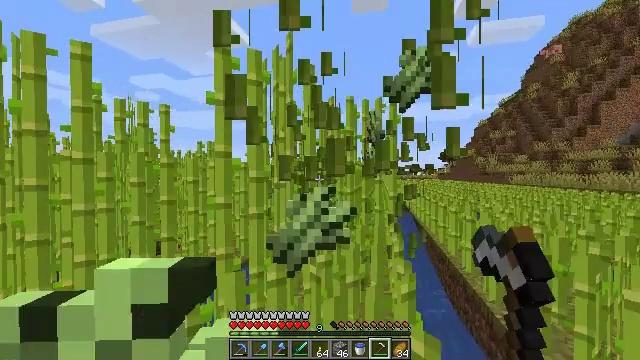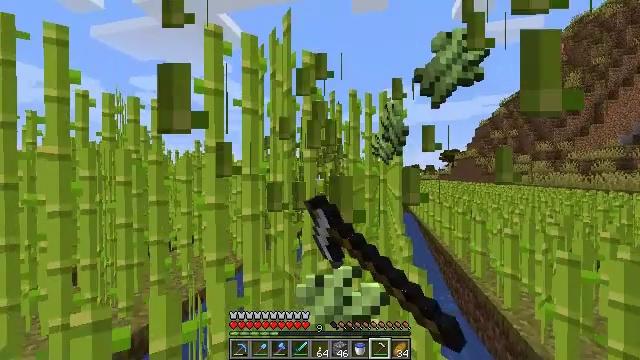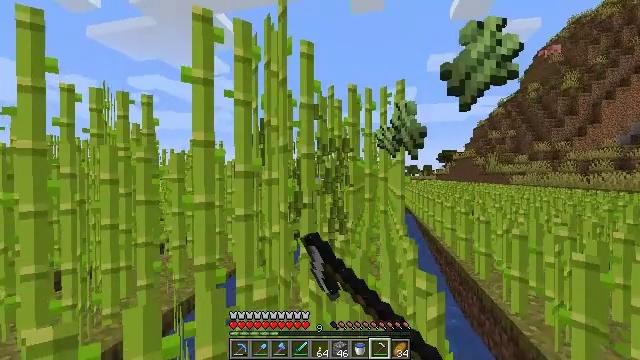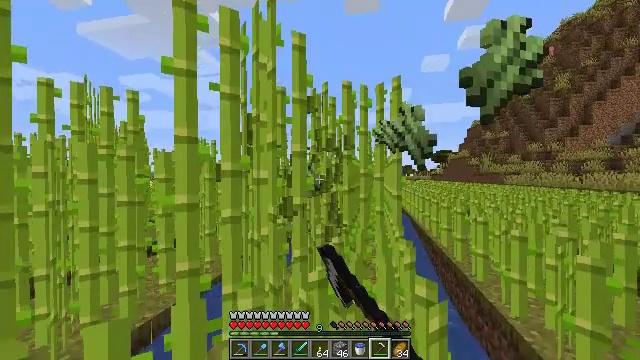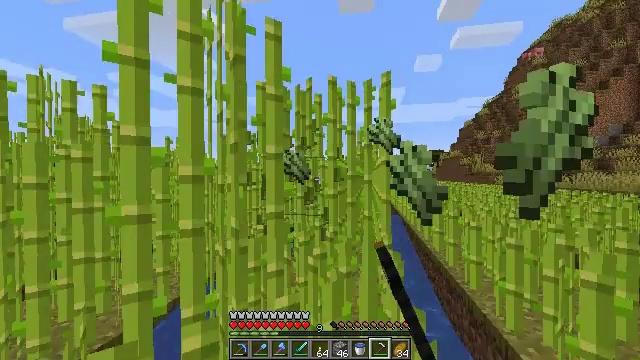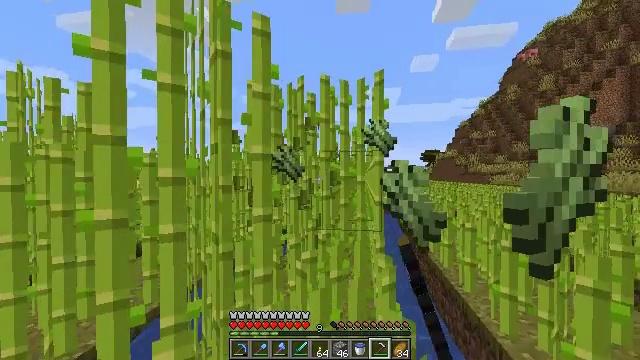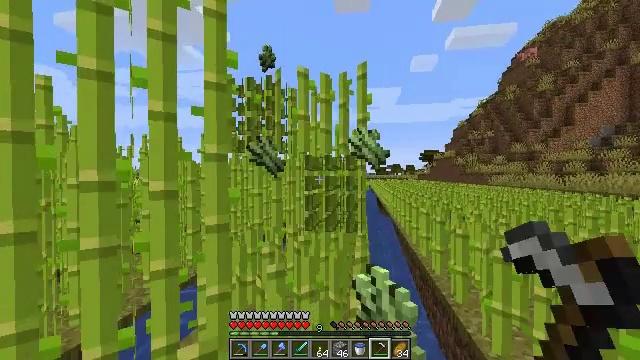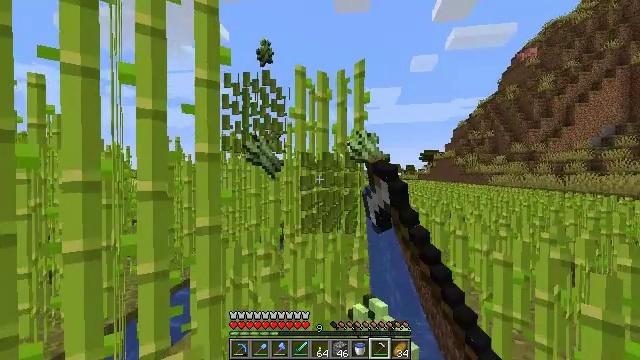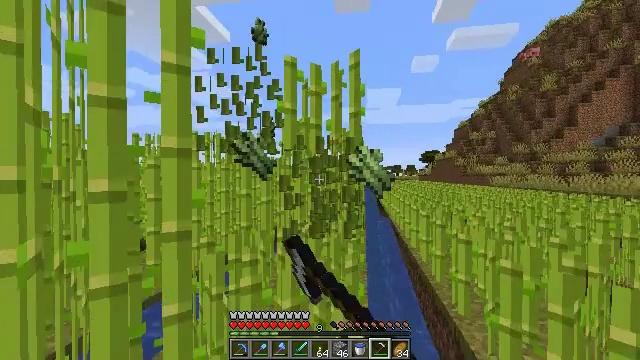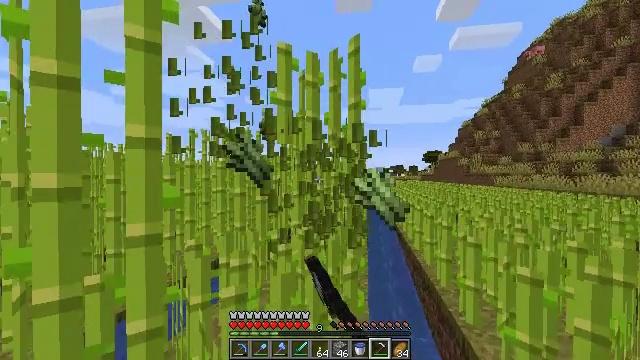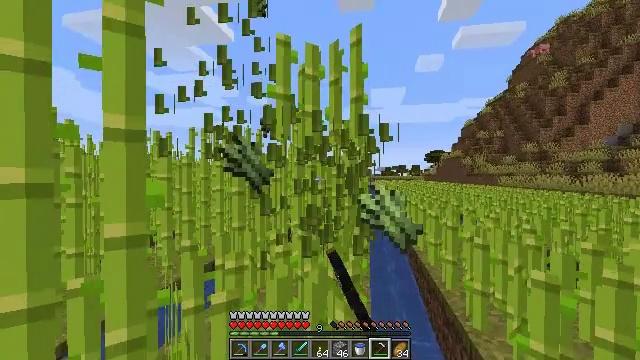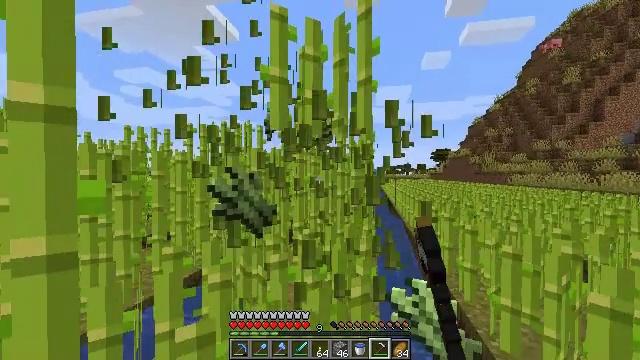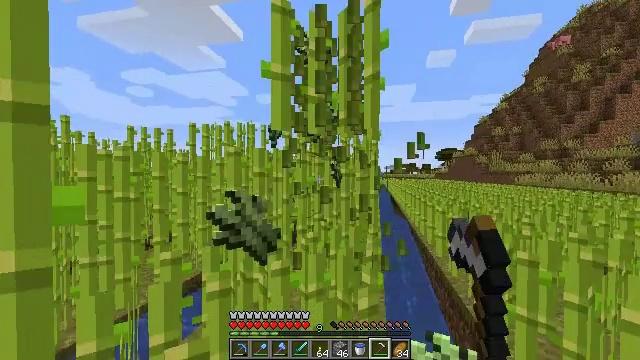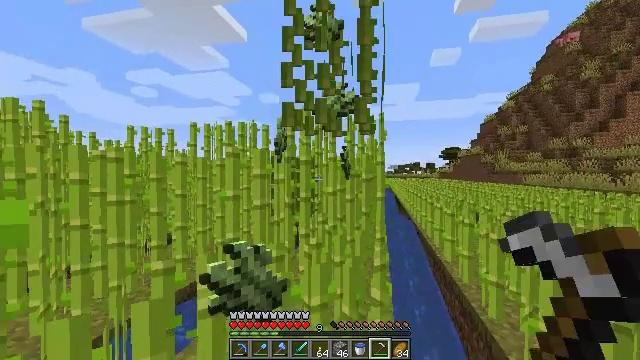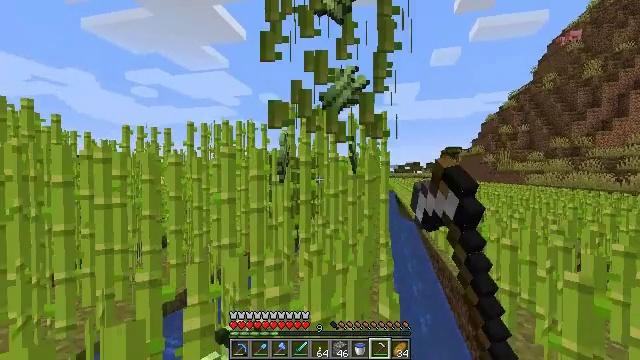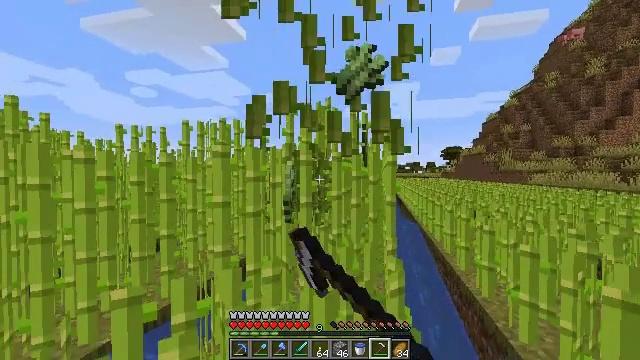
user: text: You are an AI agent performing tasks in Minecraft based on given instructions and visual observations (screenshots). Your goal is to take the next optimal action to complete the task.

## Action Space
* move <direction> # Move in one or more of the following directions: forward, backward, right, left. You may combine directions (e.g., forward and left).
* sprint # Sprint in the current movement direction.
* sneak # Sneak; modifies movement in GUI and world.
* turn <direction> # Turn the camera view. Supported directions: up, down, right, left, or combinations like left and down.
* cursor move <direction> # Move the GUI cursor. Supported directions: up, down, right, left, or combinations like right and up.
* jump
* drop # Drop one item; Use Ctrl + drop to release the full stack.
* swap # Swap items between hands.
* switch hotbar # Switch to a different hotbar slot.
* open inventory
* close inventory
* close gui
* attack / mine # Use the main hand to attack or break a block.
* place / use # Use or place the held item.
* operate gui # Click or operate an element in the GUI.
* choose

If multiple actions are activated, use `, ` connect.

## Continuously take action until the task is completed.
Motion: motion action
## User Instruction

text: Gather sugar cane for crafting.
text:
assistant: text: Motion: move forward, attack / mine
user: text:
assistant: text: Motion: move forward, attack / mine
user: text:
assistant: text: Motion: move forward and move right, turn right, attack / mine
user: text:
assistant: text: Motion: move forward and move right, turn right, attack / mine
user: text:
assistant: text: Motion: move forward and move right, attack / mine
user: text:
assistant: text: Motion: move forward and move right, attack / mine
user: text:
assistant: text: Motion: move forward, attack / mine
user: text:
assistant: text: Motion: move forward, attack / mine
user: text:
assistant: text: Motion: move forward, attack / mine
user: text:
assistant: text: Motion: move forward, attack / mine
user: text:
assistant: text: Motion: move forward, turn left, attack / mine
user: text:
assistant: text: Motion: move forward, attack / mine
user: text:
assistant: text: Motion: move forward, attack / mine
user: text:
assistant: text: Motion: move forward, attack / mine
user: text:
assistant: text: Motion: move forward, attack / mine
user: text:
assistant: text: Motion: move forward, attack / mine
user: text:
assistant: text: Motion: move forward, turn right, attack / mine
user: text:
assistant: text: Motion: move forward, turn right, attack / mine
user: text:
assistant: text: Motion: move forward, turn right, attack / mine
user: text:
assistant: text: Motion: move forward and move right, turn right, attack / mine
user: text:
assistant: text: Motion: move forward and move right, attack / mine
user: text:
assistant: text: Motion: move forward and move right, attack / mine
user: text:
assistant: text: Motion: move forward, attack / mine
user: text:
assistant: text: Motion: move forward, attack / mine
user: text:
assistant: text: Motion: move forward, turn left, attack / mine
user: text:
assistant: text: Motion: move forward, turn left, attack / mine
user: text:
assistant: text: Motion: move forward, attack / mine
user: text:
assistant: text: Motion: move forward, attack / mine
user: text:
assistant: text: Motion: move forward, attack / mine
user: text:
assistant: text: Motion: move forward, attack / mine